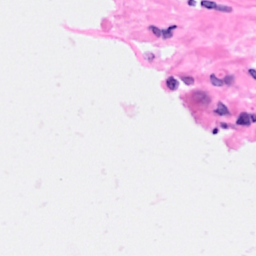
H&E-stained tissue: Breast